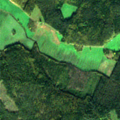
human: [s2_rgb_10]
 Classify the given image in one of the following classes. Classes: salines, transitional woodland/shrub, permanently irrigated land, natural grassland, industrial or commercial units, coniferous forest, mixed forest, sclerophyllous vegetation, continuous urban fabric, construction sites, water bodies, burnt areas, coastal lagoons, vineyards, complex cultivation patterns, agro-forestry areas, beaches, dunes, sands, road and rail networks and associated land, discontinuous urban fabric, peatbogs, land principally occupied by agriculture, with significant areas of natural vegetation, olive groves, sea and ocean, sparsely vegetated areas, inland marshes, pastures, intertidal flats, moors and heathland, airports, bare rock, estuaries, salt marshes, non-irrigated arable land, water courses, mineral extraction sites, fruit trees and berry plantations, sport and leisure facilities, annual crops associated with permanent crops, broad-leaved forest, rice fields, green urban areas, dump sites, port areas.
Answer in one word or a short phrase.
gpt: non-irrigated arable land, coniferous forest, mixed forest